Field crop: maize
Growth stage: 2
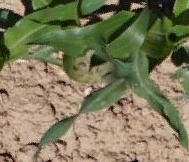
Species: maize